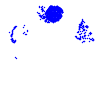
Particle: proton